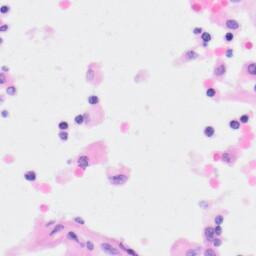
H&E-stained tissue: Kidney